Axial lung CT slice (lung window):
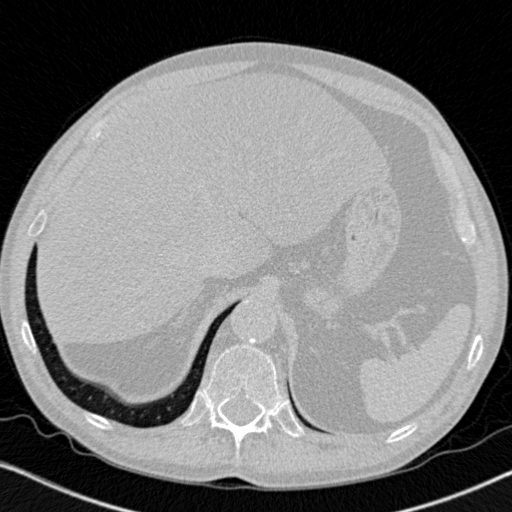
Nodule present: no